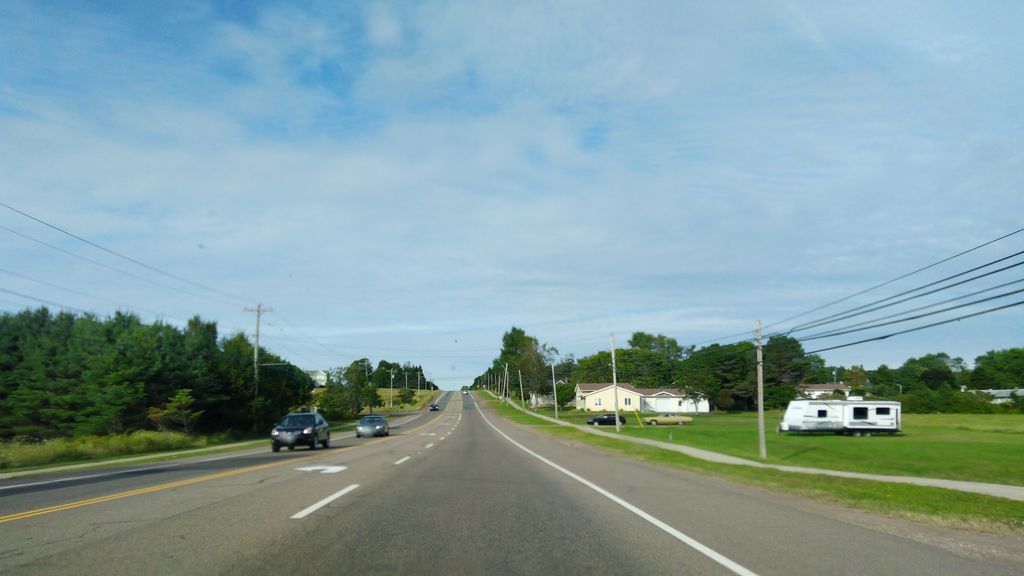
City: charlottetown